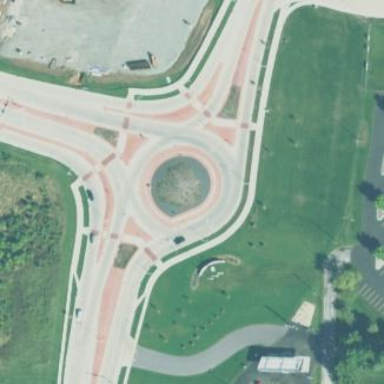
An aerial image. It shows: Secondary road leading to roundabout.